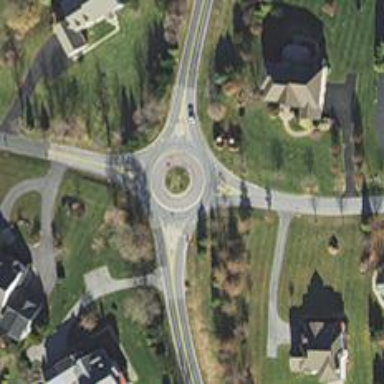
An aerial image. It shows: Roundabout at tertiary road junction.